Question: I have a directed graph with coloured, weighted edges. There are 2 colours. Each edge can have only 1 colour. I want to find shortest path with limited changes of colours. From one vertex there can be max 2 edges with 2 different colors going out and 2 edges with 2 different colors going in.
For example in this graph:

Shortest path with maximum of 3 colour changes will be '9'
With max '0' colour changes shortest path is '6+1+4=11', etc.
My solution is to recursively visit all possible paths and exchange if recursion find a better one which makes this problem exponential.
Is there a non-exponential solution to this problem?
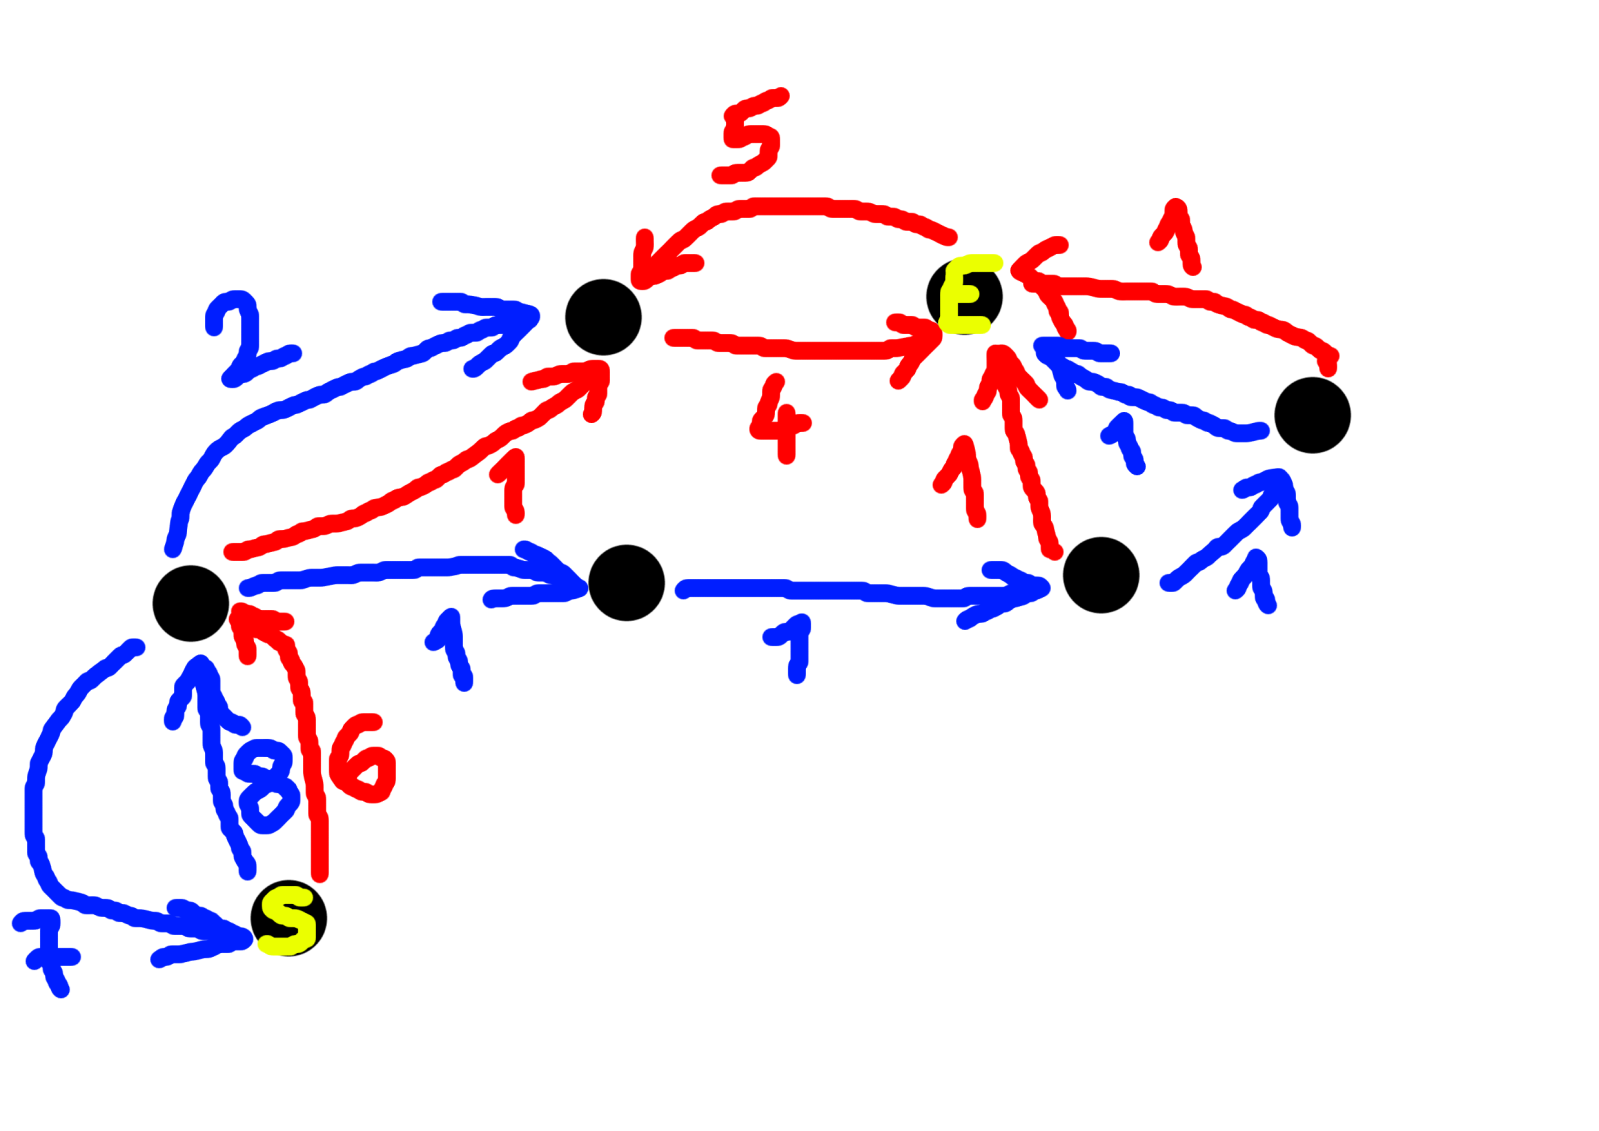
Answer: This can be solved in time O(nm + n log n) by running Dijkstra's algorithm on an appropriately-constructed graph.
To motivate the intuition for where we're going, let's assume for now that the optimal path makes at most one color change and starts by following a red edge. The path therefore either follows no blue edges, in which case we only follow red edges, or it follows some number of red edges, then some number of blue edges.
Think about what happens if you transform G as follows:
- - -
You can think of this graph as two copies of G stacked on top of one another with some tweaks to the edges. Specifically, edges running inside of G0 are all red, and the blue edges take you down to G1. There are then no red edges in G1.
Think about what a path in this graph looks like. If you stay purely in G0, it consists only of red edges. If you start in G0 and end up in G1, then the path starts of by following some number of red edges, then at least one blue edge, and then some larger number of blue edges. Therefore, any path in this graph will have exactly one color change involved.
You can use this graph to find the shortest path from a node u to a node v that makes at most one color change. Start by running Dijkstra's algorithm starting at u, and look at the distances of v0 and v1. The distance to v0 is the length of the shortest path to v0 that makes no color changes. The distance to v1 is the length of the shortest path to v1 that makes at most one color change. The shorter of these two distances then gives you the length of the shortest path from u to v that makes at most one color change.
We can extend this trick to work for any number of steps k as follows. Create k copies of G, called G0, G1, G2, ..., G(k-1). Assuming the path starts with a red edge, we can then change the graph as follows. Make all blue edges in G0 instead run from G0 to G1. Then, make all red edges in G1 run from G1 to G2. Then, make all blue edges in G2 run from G2 to G3, etc. Finally, delete all edges out of G(k-1) that are not of the color leading into G(k-1). This graph maintains the same property as before - any path from a node u0 to a node v_r represents a path from u to v that makes exactly r color changes, assuming the first edge is red. The best path making at most r color changes can then be found by looking at the lowest cost of the paths to v_0, v_1, ..., v_(k-1).
This approach so far assumes that the first step is red, but we're not guaranteed that's the case. But that's okay - we can run this algorithm once assuming the first step is red and once assuming the first step is blue and take the best of both options.
So how expensive is this? Well, if we get at most k color changes, the graph we construct will have a total of O(nk) nodes and O(mk) edges, so constructing it will take time O(k(m + n)). Running Dijkstra's in the graph to find the shortest paths to all the destination nodes then takes time O(mk + nk log nk), so the total runtime is O(mk + nk log nk).
We can actually upper-bound this at O(mn + n log n) for the following reason: since all edges have weight, we know that no path can make more than n - 1 color changes. If a path did, it would have at least n edges in it, so it would have a cycle. That cycle has strictly positive cost, so we could improve the cost by eliminating the cycle. Therefore, if k >= n, we can just cap k at n. Plugging in k = n to the above expression gives the asymptotic runtime of O(mn + n log n).
Hope this helps!